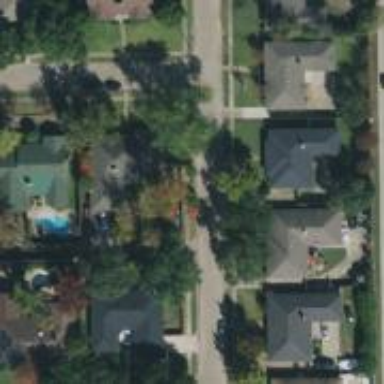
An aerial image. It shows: Alley classified as service road.